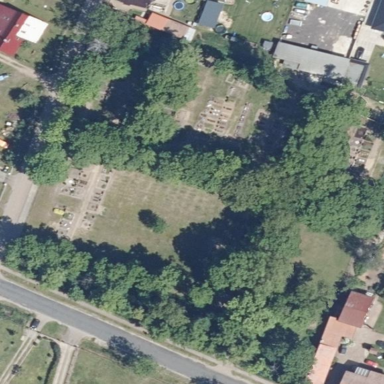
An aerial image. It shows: Cemetery.